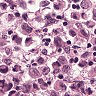
Metastatic tissue present: yes